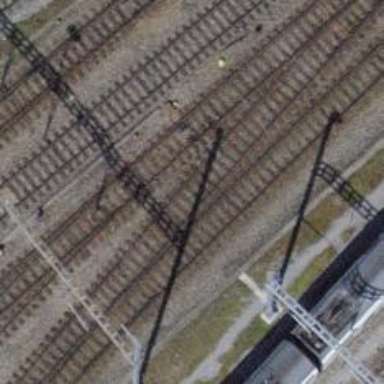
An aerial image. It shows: Railway switch.